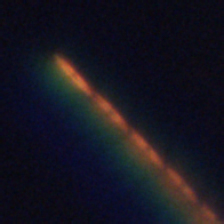
Taxon: Psuedo-nitzschia
Group: Diatoms